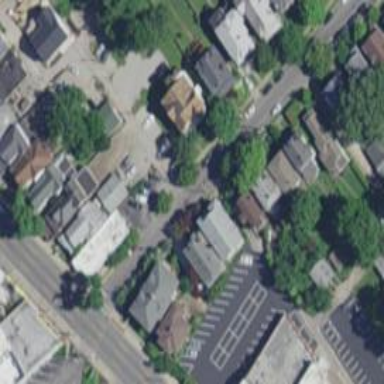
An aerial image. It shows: Alley classified as service road.